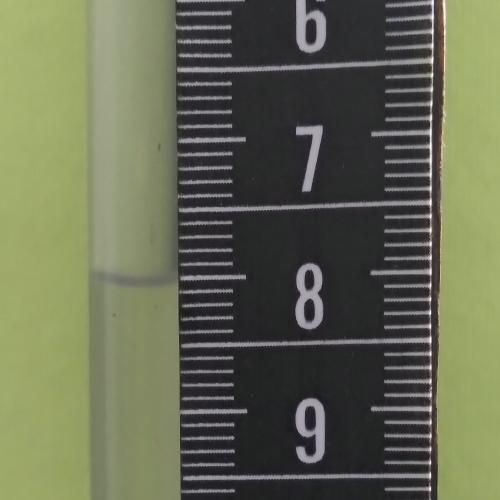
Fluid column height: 8.0 cm